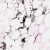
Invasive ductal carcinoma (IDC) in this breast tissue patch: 0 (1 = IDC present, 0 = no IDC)